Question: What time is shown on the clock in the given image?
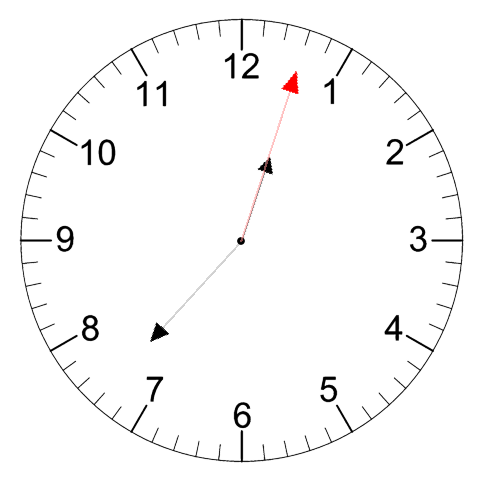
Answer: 12:37:03